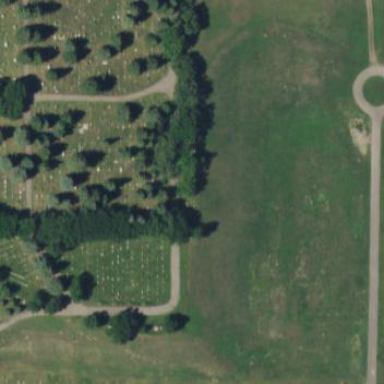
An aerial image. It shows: Cemetery.